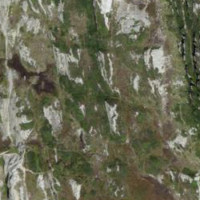
EUNIS habitat code: 31
Species observed at this site:
Cyaniris semiargus